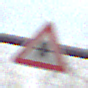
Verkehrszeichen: Vorfahrt
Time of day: MorningAfternoon
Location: Outdoor (Nature)
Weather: PartlyCloudy
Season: Winter
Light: Natural